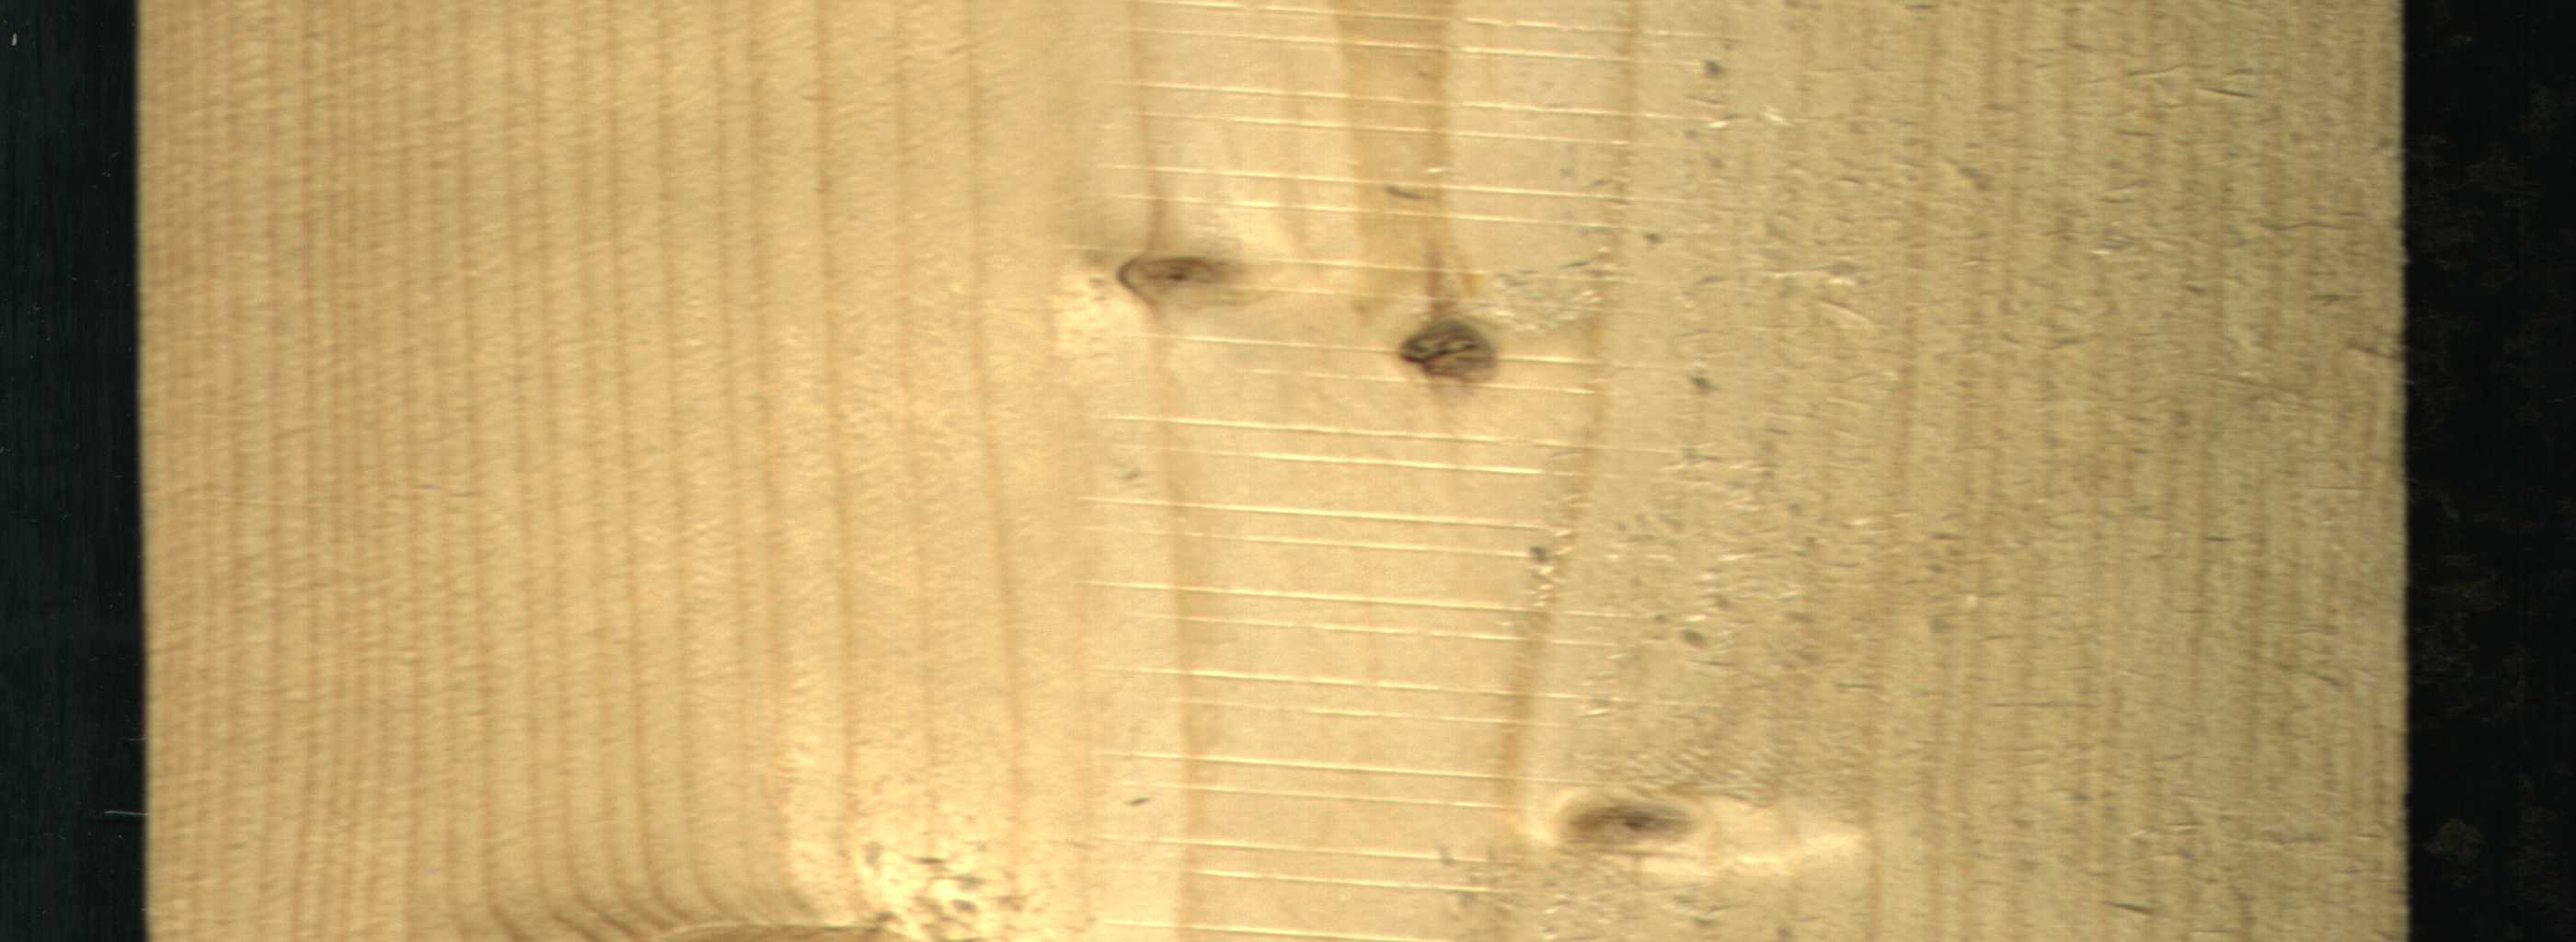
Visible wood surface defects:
Live_Knot
Live_Knot
Live_Knot